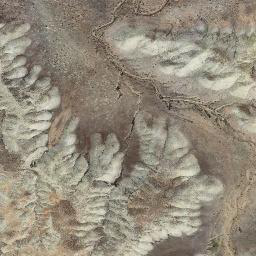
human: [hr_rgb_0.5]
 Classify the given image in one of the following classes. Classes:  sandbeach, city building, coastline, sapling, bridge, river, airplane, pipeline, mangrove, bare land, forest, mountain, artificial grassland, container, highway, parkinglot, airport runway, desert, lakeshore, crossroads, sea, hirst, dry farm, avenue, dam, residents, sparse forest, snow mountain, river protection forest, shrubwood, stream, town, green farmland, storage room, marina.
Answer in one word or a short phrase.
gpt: mountain